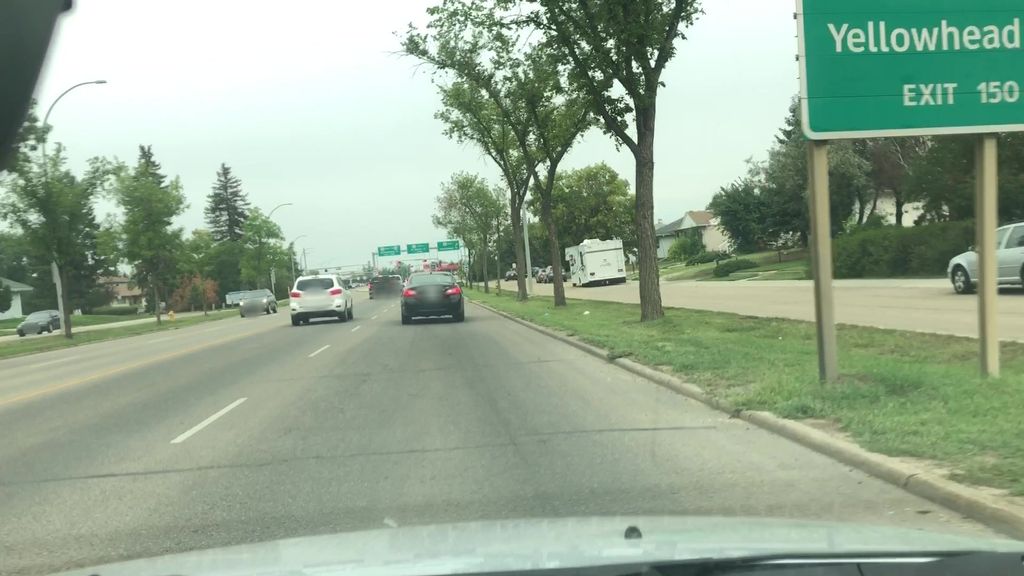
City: edmonton